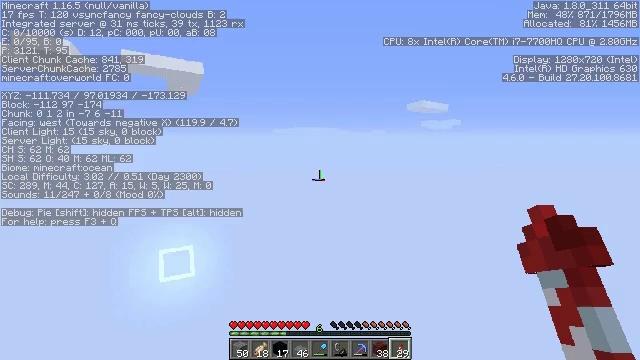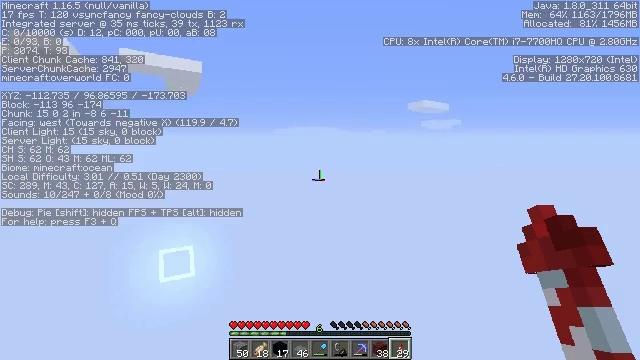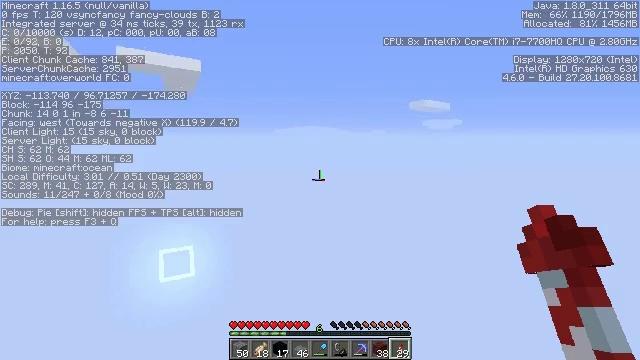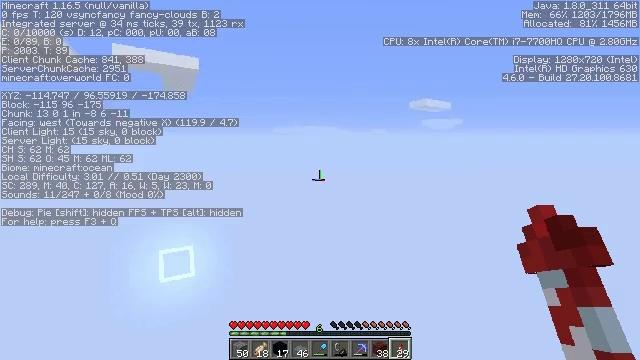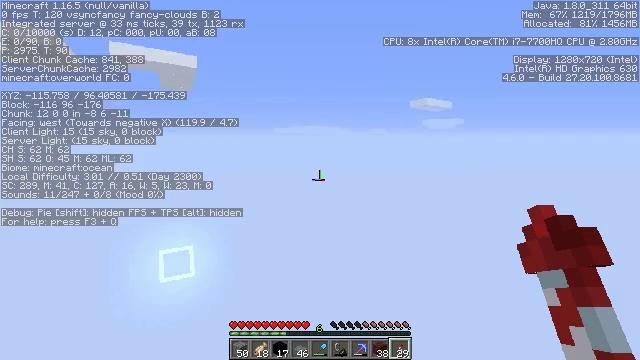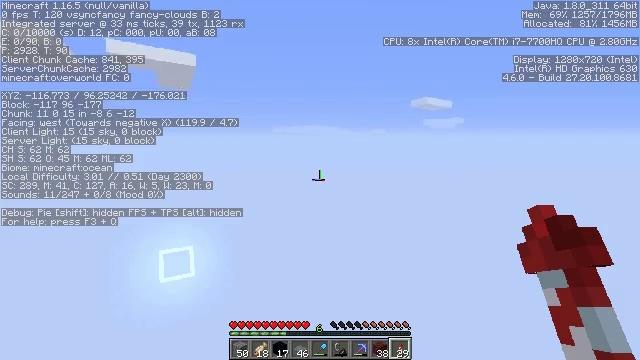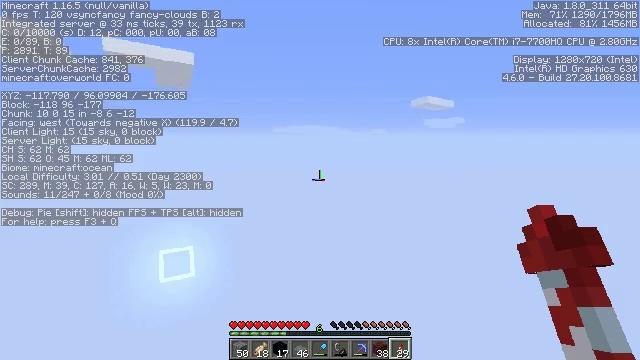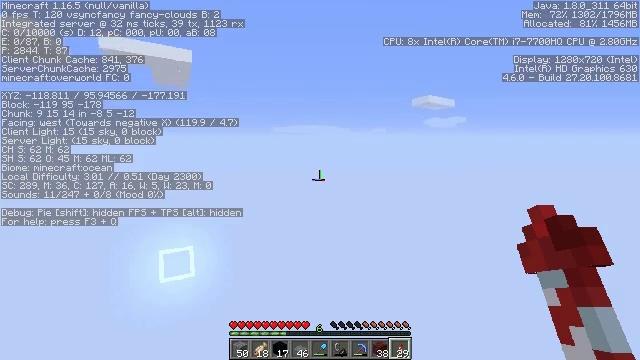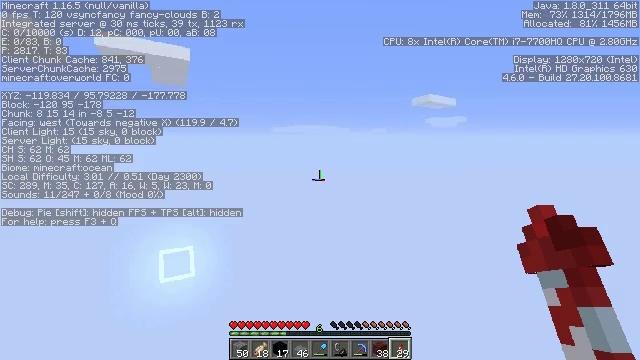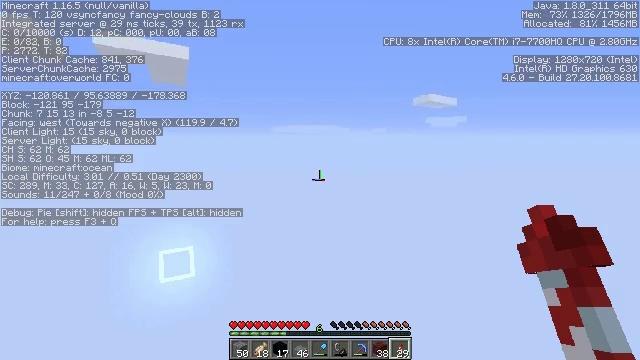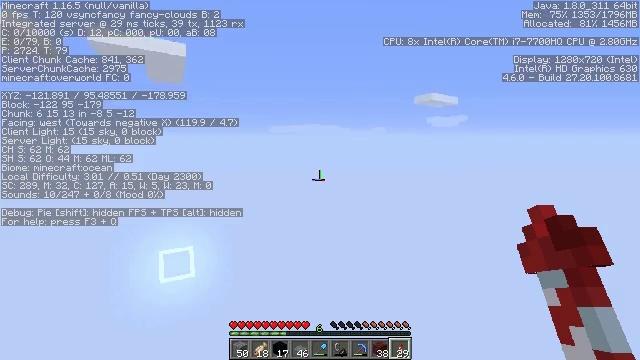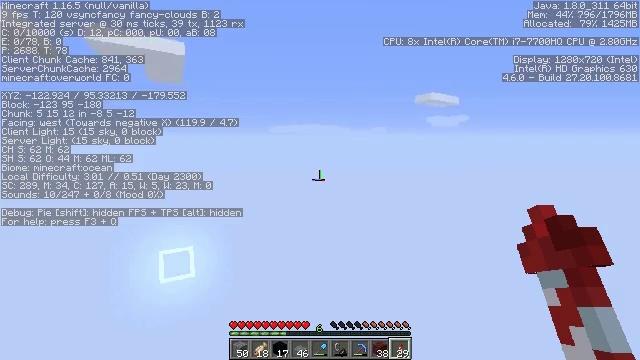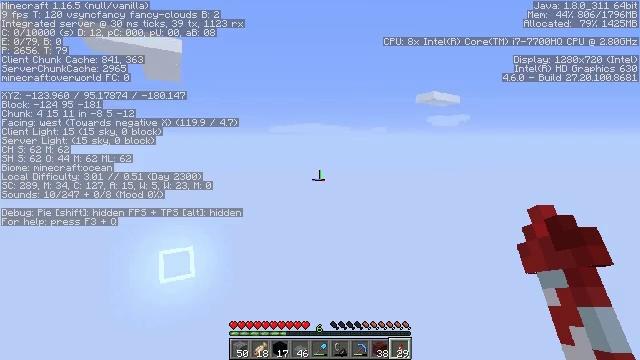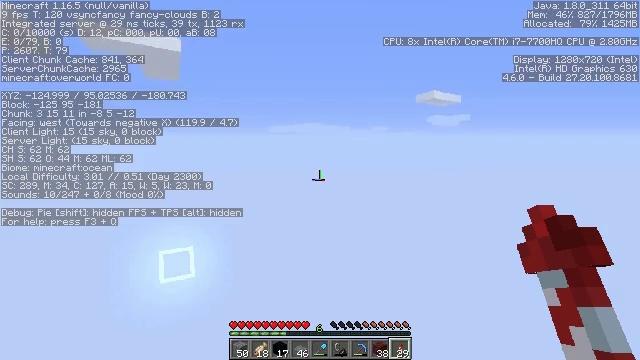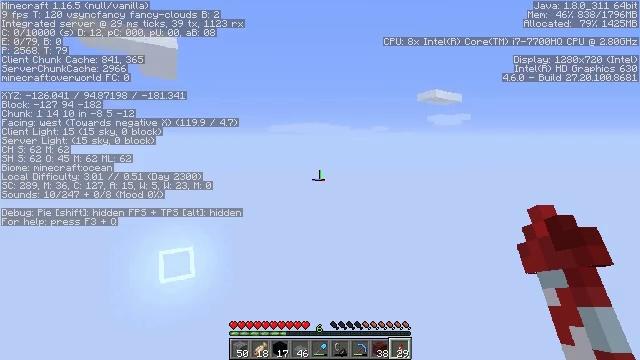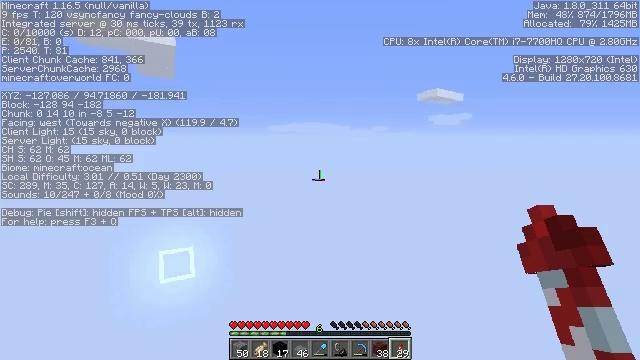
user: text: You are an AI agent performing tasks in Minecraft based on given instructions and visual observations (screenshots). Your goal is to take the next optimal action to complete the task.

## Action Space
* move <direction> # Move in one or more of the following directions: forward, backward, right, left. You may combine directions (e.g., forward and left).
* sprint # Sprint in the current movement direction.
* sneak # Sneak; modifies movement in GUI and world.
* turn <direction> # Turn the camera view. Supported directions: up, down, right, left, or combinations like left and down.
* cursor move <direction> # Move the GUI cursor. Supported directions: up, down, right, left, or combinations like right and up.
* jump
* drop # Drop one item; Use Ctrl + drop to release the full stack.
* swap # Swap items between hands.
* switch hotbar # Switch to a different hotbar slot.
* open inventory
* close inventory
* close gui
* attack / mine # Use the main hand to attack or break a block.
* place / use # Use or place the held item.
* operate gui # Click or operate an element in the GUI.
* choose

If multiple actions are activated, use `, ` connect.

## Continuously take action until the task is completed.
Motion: motion action
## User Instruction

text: Gather black concrete powder from the ground.
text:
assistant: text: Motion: no_op
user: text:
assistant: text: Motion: no_op
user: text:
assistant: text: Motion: no_op
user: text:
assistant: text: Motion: no_op
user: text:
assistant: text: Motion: no_op
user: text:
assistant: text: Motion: no_op
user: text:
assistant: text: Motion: no_op
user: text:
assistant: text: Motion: no_op
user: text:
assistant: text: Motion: no_op
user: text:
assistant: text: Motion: no_op
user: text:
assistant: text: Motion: no_op
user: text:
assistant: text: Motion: no_op
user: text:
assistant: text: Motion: no_op
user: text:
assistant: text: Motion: no_op
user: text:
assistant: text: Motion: no_op
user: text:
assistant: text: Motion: no_op
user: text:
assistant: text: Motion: no_op
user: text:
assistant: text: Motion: no_op
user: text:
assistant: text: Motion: no_op
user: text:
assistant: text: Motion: no_op
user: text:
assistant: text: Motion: no_op
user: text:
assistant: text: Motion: turn down
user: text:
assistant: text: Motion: turn down
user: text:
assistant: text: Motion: no_op
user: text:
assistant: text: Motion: no_op
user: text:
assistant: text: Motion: no_op
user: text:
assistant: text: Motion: no_op
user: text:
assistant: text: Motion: no_op
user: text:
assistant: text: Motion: no_op
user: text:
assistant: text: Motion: no_op